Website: walmart
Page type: cart
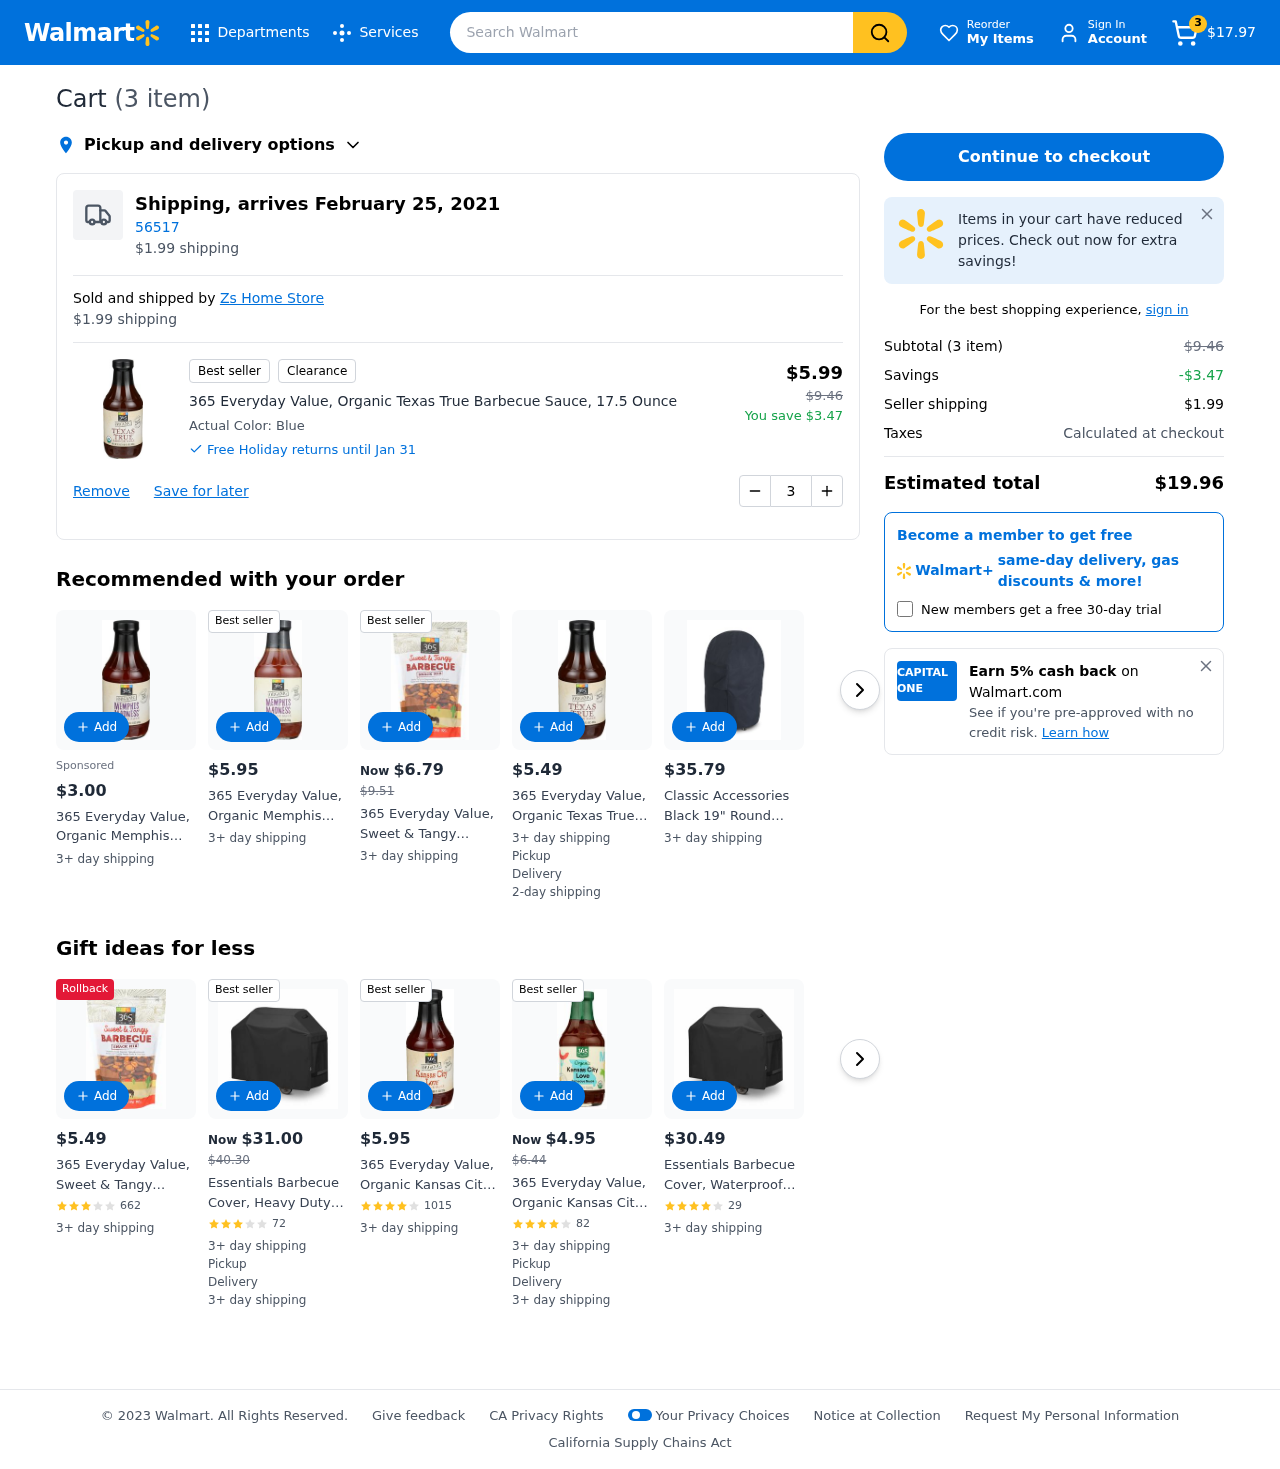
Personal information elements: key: PII_POSTCODE
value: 56517
Product elements: key: PRODUCT1_NAME
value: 365 Everyday Value, Organic Texas True Barbecue Sauce, 17.5 Ounce
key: PRODUCT1_PRICE
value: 5.99
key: PRODUCT1_QUANTITY
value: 3
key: PRODUCT1_ORIGINAL_PRICE
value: $9.46
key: PRODUCT1_SAVINGS
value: $3.47
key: PRODUCT1_SAVINGS
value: -$3.47
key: PRODUCT2_PRICE
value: $3.00
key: PRODUCT2_NAME
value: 365 Everyday Value, Organic Memphis Madness Barbecue Sauce, 18.5 Ounce
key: PRODUCT3_PRICE
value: $5.95
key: PRODUCT3_NAME
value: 365 Everyday Value, Organic Memphis Madness Barbecue Sauce, 18 oz
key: PRODUCT4_PRICE
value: $6.79
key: PRODUCT4_ORIGINAL_PRICE
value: $9.51
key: PRODUCT4_NAME
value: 365 Everyday Value, Sweet & Tangy Barbecue Snack Mix, 14 oz
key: PRODUCT5_PRICE
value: $5.49
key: PRODUCT5_NAME
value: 365 Everyday Value, Organic Texas True Barbecue Sauce, 17.5 oz
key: PRODUCT6_PRICE
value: $35.79
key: PRODUCT6_NAME
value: Classic Accessories Black 19" Round Barbecue Grill Cover, Black
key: PRODUCT7_PRICE
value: $5.49
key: PRODUCT7_NAME
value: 365 Everyday Value, Sweet & Tangy Barbecue Snack Mix, 14 oz
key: PRODUCT7_NUM_RATINGS
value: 662
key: PRODUCT8_PRICE
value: $31.00
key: PRODUCT8_ORIGINAL_PRICE
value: $40.30
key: PRODUCT8_NAME
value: Essentials Barbecue Cover, Heavy Duty Waterproof Gas BBQ Cover, Fade Resistant Outdoor Grill Cover f
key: PRODUCT8_NUM_RATINGS
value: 72
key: PRODUCT9_PRICE
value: $5.95
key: PRODUCT9_NAME
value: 365 Everyday Value, Organic Kansas City Love Barbecue Sauce, 19.5 Ounce
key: PRODUCT9_NUM_RATINGS
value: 1015
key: PRODUCT10_PRICE
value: $4.95
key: PRODUCT10_ORIGINAL_PRICE
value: $6.44
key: PRODUCT10_NAME
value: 365 Everyday Value, Organic Kansas City Love Barbecue Sauce, 18 oz
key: PRODUCT10_NUM_RATINGS
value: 82
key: PRODUCT11_PRICE
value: $30.49
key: PRODUCT11_NAME
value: Essentials Barbecue Cover, Waterproof Gas Grill Cover, All Weatherproof Outdoor Grill Protection, Su
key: PRODUCT11_NUM_RATINGS
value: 29
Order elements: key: ORDER_NUM_ITEMS
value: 3
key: ORDER_NUM_ITEMS
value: (3 item)
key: ORDER_SUBTOTAL
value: $17.97
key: ORDER_DELIVERY_DATE
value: Shipping, arrives February 25, 2021
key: ORDER_SHIPPING_COST
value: $1.99
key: ORDER_TOTAL
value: $19.96
Search elements: key: HEADER_SEARCH
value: Search Walmart